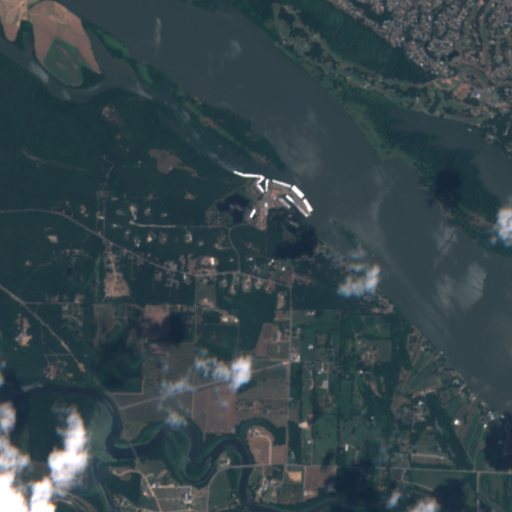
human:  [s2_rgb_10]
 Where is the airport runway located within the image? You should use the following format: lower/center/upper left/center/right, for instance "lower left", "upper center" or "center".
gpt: The airport runway is located in the lower left of the image.
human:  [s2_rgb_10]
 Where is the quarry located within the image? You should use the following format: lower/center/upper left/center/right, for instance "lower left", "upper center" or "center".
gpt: The quarry is located in the upper left of the image.
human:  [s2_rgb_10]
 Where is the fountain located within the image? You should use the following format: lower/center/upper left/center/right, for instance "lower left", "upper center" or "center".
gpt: The fountain is located in the lower left of the image.
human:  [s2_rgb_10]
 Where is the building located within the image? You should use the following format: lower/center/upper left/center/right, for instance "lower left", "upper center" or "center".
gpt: There is no building in the image.